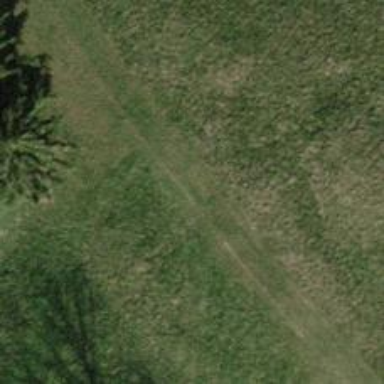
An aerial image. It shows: Track with pebblestone surface. The track is categorized as grade 5.